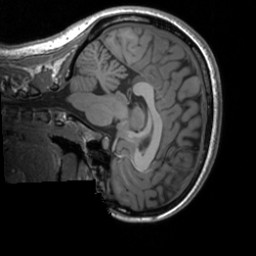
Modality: T1w
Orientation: sagittal
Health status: healthy
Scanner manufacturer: siemens
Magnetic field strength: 3 T
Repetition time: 1.9 s
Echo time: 0.00226 s